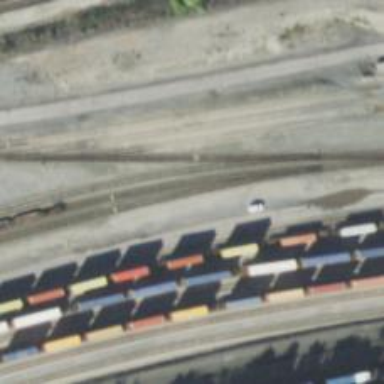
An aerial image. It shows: Railway yard in service.